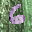
Label: 6